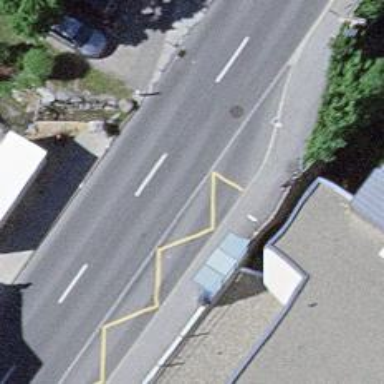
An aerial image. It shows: Public transport stop position.